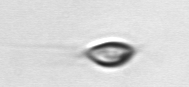
Label: Chrysochromulina